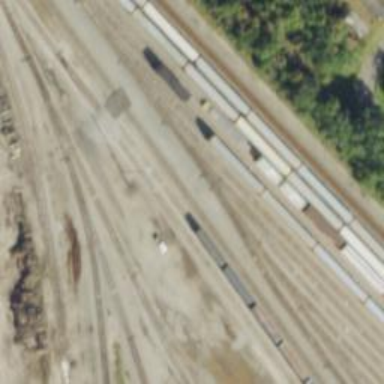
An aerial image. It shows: Railway yard.